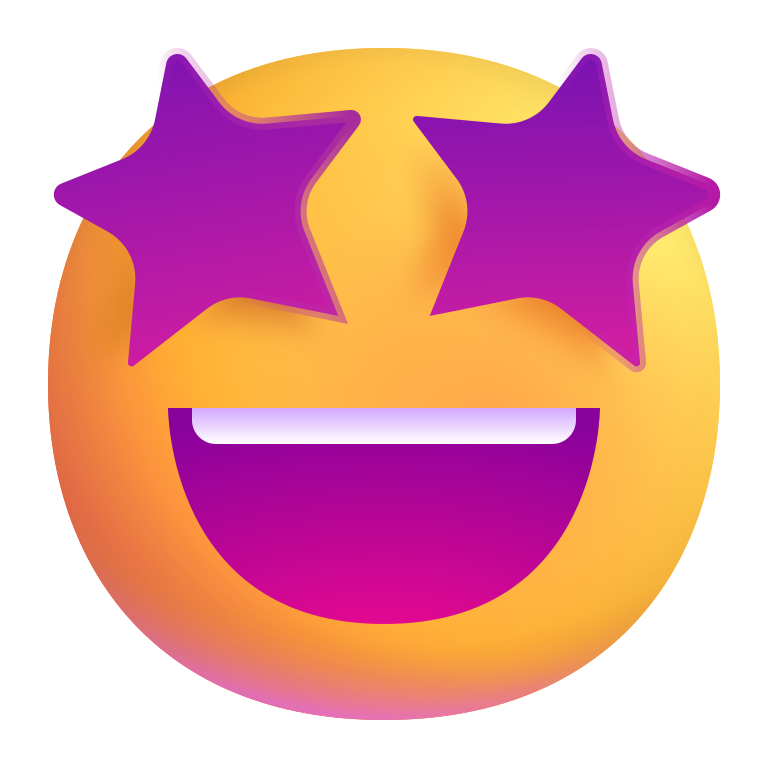
star struck color